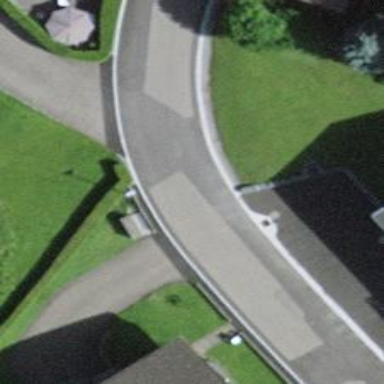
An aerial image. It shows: Smooth asphalt road in residential area.